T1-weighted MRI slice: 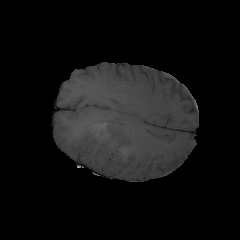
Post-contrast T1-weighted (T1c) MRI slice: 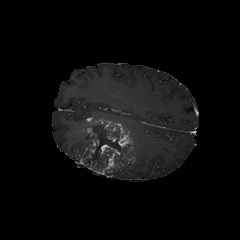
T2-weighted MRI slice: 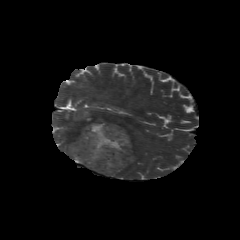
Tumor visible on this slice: yes